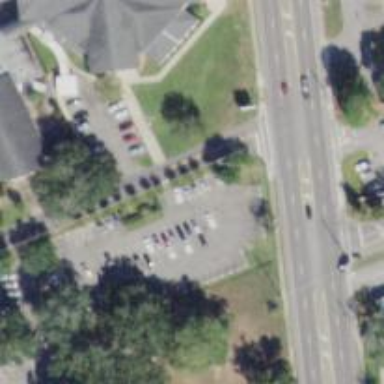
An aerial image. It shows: Parking space.